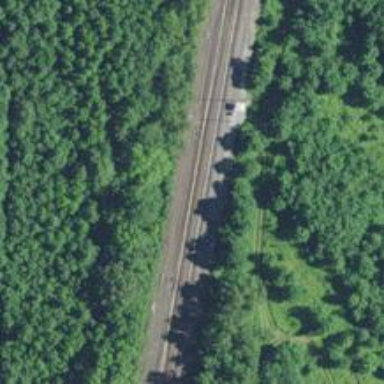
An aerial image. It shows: Railway crossover.